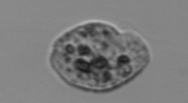
Label: Amoeba